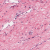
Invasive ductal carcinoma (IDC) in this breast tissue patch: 1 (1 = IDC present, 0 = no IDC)